Question: this method - doDayBegin(item.BranchId) is taking long time to execute. so i am using Parallel.ForEach to execute it parallel. when i am using normal foreach loop its working fine but when i am using Parallel.ForEach it showing this error
'''
public ActionResult Edit([DataSourceRequest] DataSourceRequest request)
{
try
{
JavaScriptSerializer js = new JavaScriptSerializer();
List<DB0010020Vm> _listDB0010020Vm = new List<DB0010020Vm>();
string dataDB0010020vm = Request.Form["griddetailsvm"];
if (!string.IsNullOrEmpty(dataDB0010020vm))
{
_listDB0010020Vm = js.Deserialize<List<DB0010020Vm>>(dataDB0010020vm).
Where(d => d.IsValid == "YES").ToList();
}
DateTime start = DateTime.UtcNow;
Parallel.ForEach(_listDB0010020Vm, item =>
{
doDayBegin(item.BranchId);
});
DateTime end = DateTime.UtcNow;
TimeSpan duration = end - start;
return Json(new
{
success = true,
message = "Day Begin Process Completed Successfully!" + duration
});
}
catch (Exception e)
{
return Json(new
{
success = false,
message = e.Message
});
}
}
public void doDayBegin(int BranchId)
{
using (var dbThread = new NeoSampleDBEntities()) // new db connection
{
EBS.DAL.Model.DB0010020 branchDetails = _idDB0010020Repository.FindOne(d => d.BranchId == BranchId);
if (branchDetails == null)
{
ModelState.AddModelError("", "Branch not found!");
}
else
{
branchDetails.LastOpenDate = Convert.ToDateTime(Request.Form["LastOpenDate"]);
OperationStatus status = _idDB0010020Repository.UpdateAndSave(branchDetails);
if (status != null && !status.Status)
ModelState.AddModelError("Updation failed", status.ExceptionMessage);
}
EBS.DAL.Model.DB0010044 dayBegin = new DB0010044();
dayBegin.BankId = 1;
dayBegin.BranchId = BranchId;
dayBegin.DayBeginFlag = 1;
dayBegin.DayDate = Convert.ToDateTime(Request.Form["LastOpenDate"]);
dayBegin.DayEndFlag = 0;
dayBegin.DayEndStage = 1;
dayBegin.DayReopenFlag = 0;
OperationStatus status2 = _idDB0010044Repository.AddAndSave(dayBegin);
if (status2 != null && !status2.Status)
ModelState.AddModelError("Updation failed", status2.ExceptionMessage);
else
{
CreateInwardSessionsForBranch(BranchId);
CreateOutwardSessionsForBranch(BranchId);
}
}
}
'''
this is error

what will be the issue?
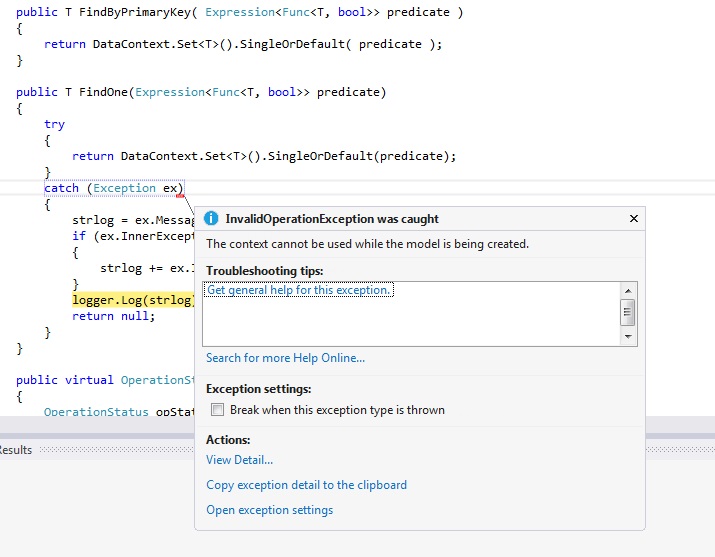
Answer: You create a new instance of the 'NeoSampleDBEntities' 'DbContext' in the 'doDayBegin' method, but you use an existing (and as far as I can tell, single) instance of the repository '_idDB0010020Repository', presumably encapsulating its own instance of 'DbContext' or a pre-existing 'DbContext' instance that was passed in on construction.
The error you're seeing is the result of a second thread's call to '<repo>.FindOne' making a 'DbContext' method call while the model is being generated as a result of the first thread's call to '<repo>.FindOne'. Even if the model creation finished, you'll more than likely run into conflicts as 'DbContext' is not thread safe.
From what you've posed, my suggestion would be to create a new repo in the 'using' statement of the 'doDayBegin' method instead of a new instance of the 'NeoSampleDBEntities' 'DbContext'.